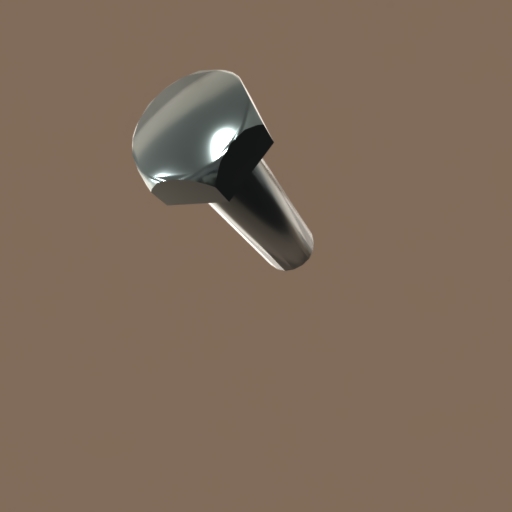
Label: bolt